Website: apple-inc
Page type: review-order
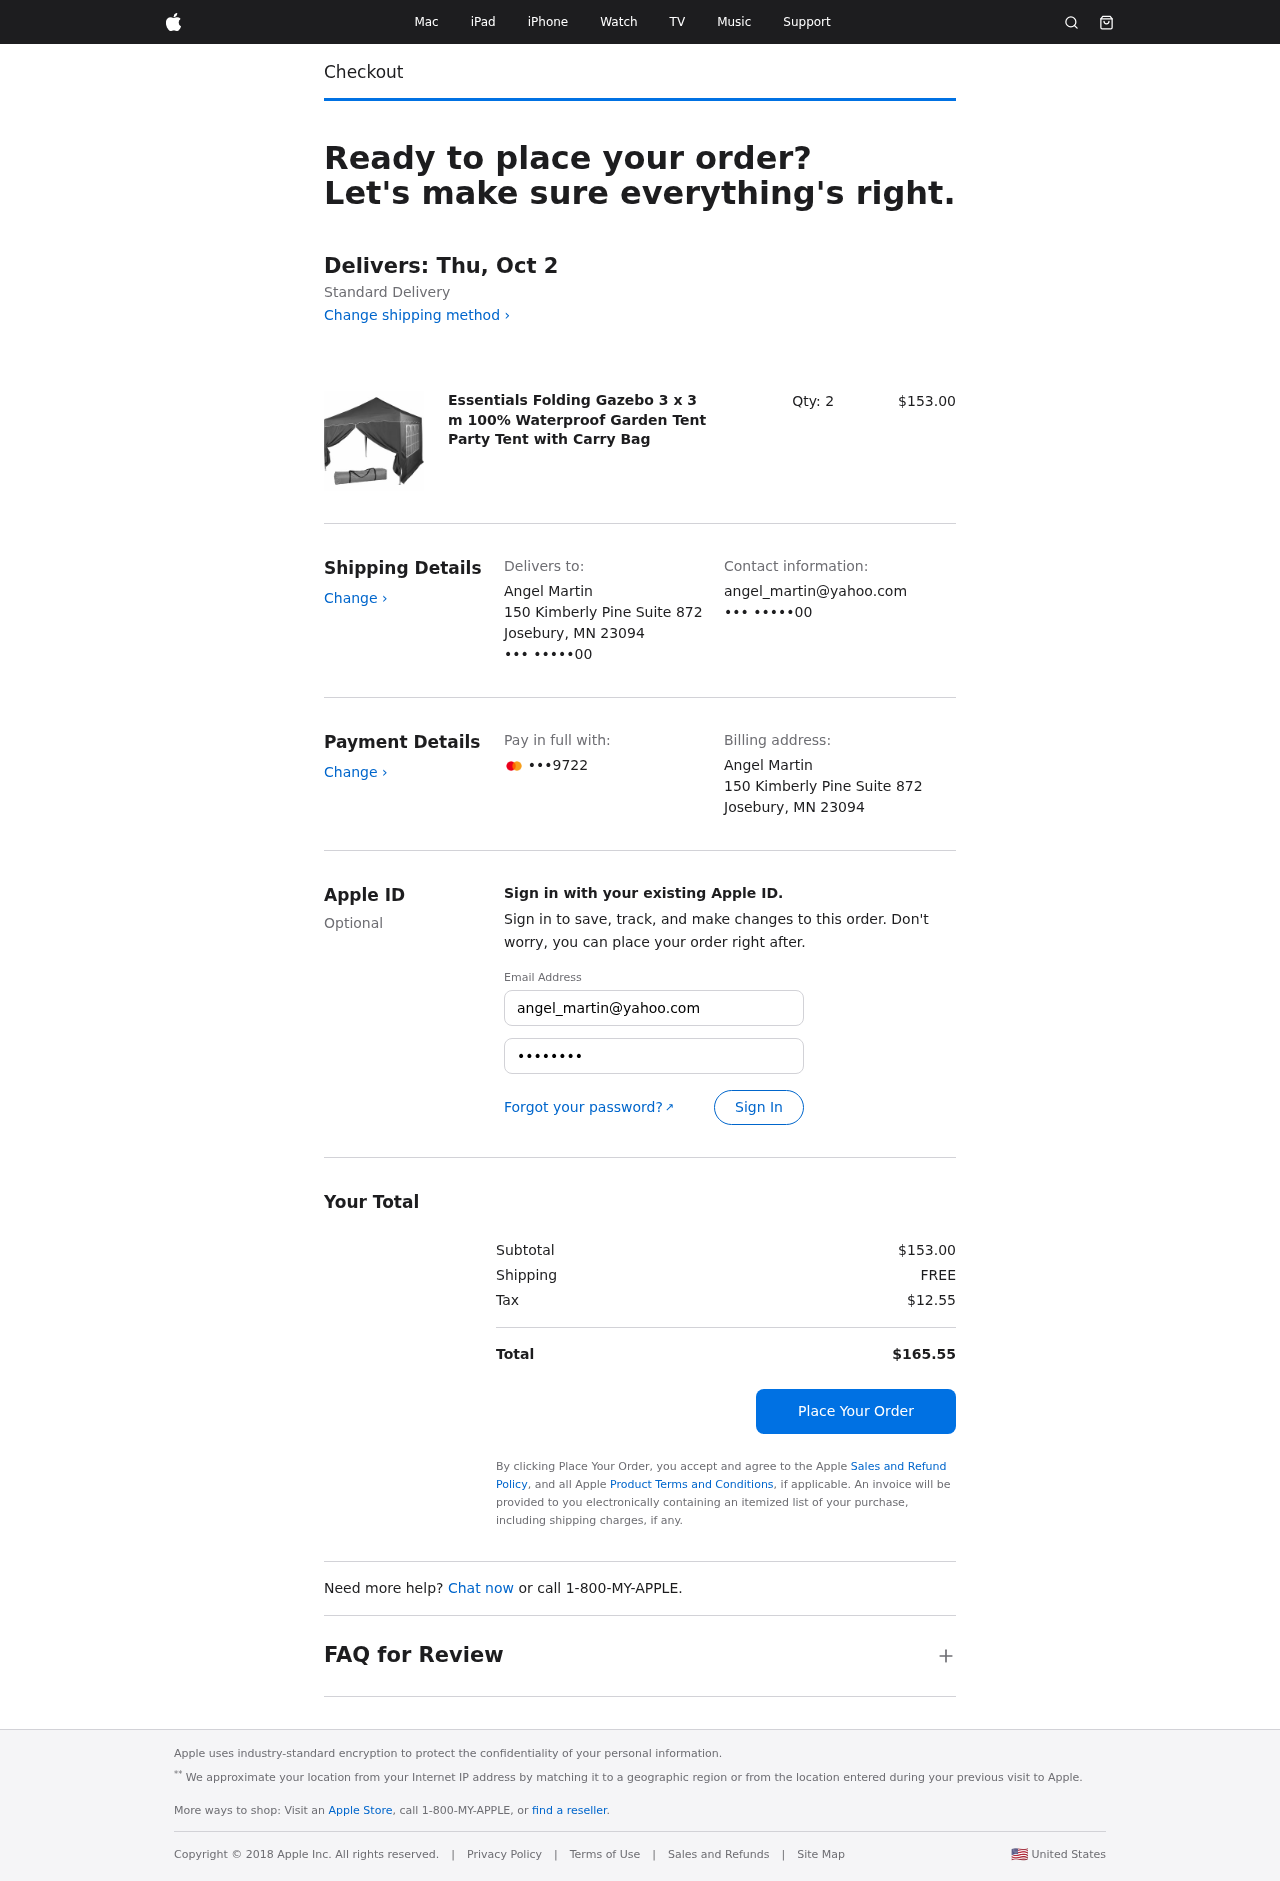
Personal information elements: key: PII_CARD_LAST4
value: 9722
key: PII_CITY_STATE_ZIP
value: Josebury, MN 23094
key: PII_EMAIL3
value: angel_martin@yahoo.com
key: PII_FULLNAME
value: Angel Martin
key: PII_PHONE_SUFFIX
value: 00
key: PII_STREET
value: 150 Kimberly Pine Suite 872
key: PII_EMAIL2
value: angel_martin@yahoo.com
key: PII_PHONE_SUFFIX2
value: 00
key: PII_FULLNAME2
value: Angel Martin
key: PII_CITY
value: Josebury
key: PII_STATE_ABBR
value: MN
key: PII_POSTCODE
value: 23094
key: PII_POSTCODE_FULL
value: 23094
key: PII_CITY_STATE
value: Josebury, MN
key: PII_POSTCODE_NUMERIC
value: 23094
Product elements: key: PRODUCT1_NAME
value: Essentials Folding Gazebo 3 x 3 m 100% Waterproof Garden Tent Party Tent with Carry Bag
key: PRODUCT1_PRICE
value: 153
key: PRODUCT1_QUANTITY
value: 2
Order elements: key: ORDER_DELIVERY_DATE
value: Delivers: Thu, Oct 2
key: ORDER_SUBTOTAL
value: $153.00
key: ORDER_SHIPPING_COST
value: FREE
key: ORDER_TAX
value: $12.55
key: ORDER_TOTAL
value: $165.55